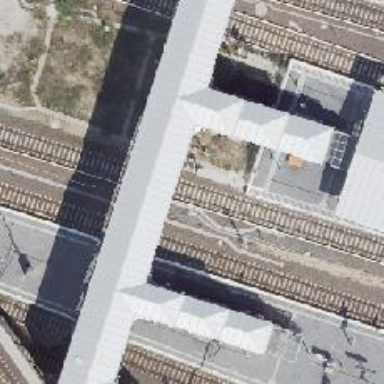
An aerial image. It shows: Railway signal.